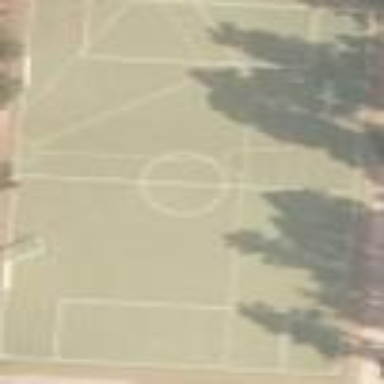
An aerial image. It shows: Artificial turf pitch for leisure activities.